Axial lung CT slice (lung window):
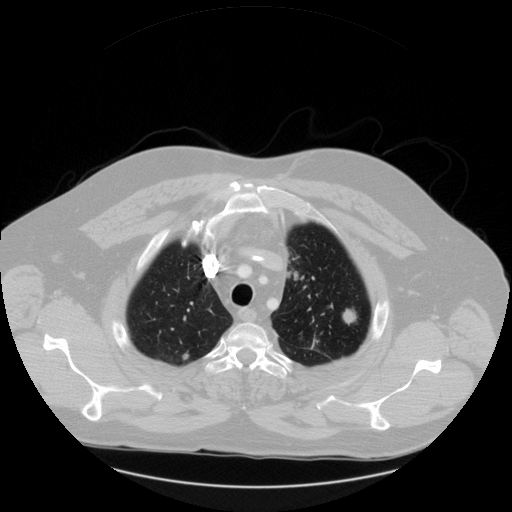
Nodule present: yes
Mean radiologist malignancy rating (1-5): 4.5